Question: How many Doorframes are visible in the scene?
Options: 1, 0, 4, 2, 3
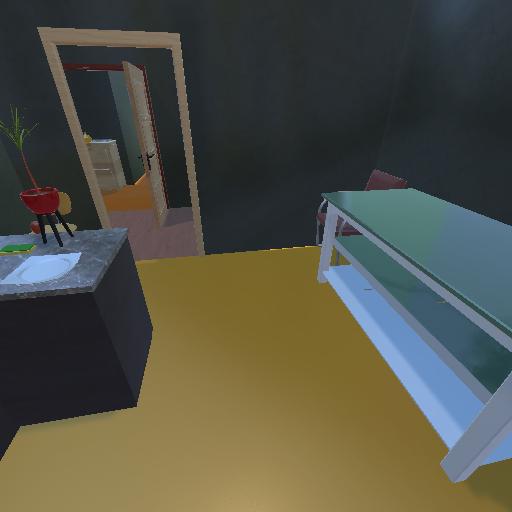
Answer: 1